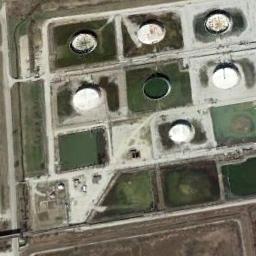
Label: storage_tank